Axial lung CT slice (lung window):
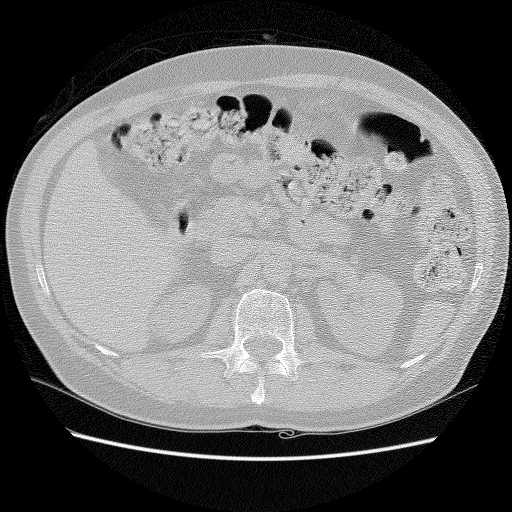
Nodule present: no